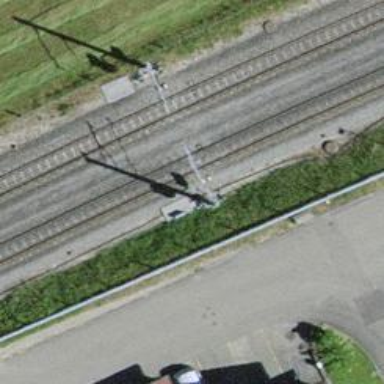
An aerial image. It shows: Railway signal.